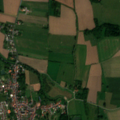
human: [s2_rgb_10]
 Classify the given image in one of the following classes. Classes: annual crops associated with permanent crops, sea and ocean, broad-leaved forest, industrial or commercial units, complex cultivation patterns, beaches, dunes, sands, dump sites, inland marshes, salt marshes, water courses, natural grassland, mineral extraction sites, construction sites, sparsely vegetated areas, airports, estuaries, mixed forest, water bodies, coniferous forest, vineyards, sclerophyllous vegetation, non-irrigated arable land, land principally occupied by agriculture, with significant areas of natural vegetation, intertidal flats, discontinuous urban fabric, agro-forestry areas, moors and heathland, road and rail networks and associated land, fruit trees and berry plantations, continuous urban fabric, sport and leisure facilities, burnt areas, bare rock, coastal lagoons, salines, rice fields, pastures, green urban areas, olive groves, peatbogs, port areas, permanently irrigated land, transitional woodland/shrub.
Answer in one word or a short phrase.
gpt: discontinuous urban fabric, non-irrigated arable land, pastures, complex cultivation patterns